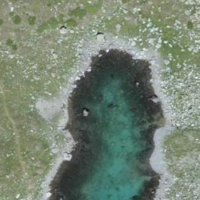
EUNIS habitat code: 48
Species observed at this site:
Rupicapra rupicapra